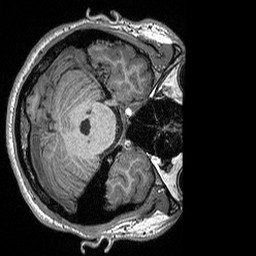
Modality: T1w
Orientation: axial
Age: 22
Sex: male
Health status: healthy
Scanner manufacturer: siemens
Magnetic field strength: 3 T
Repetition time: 2.3 s
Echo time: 0.00298 s